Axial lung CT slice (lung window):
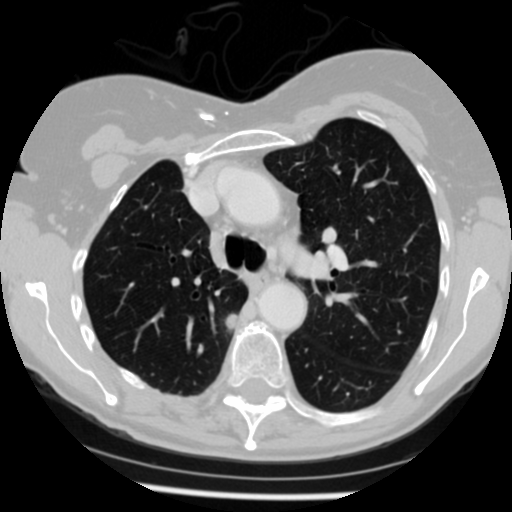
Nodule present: yes
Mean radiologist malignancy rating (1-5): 4